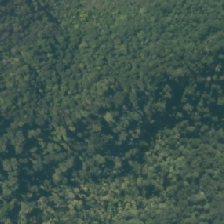
Land cover: manuka_kanuka